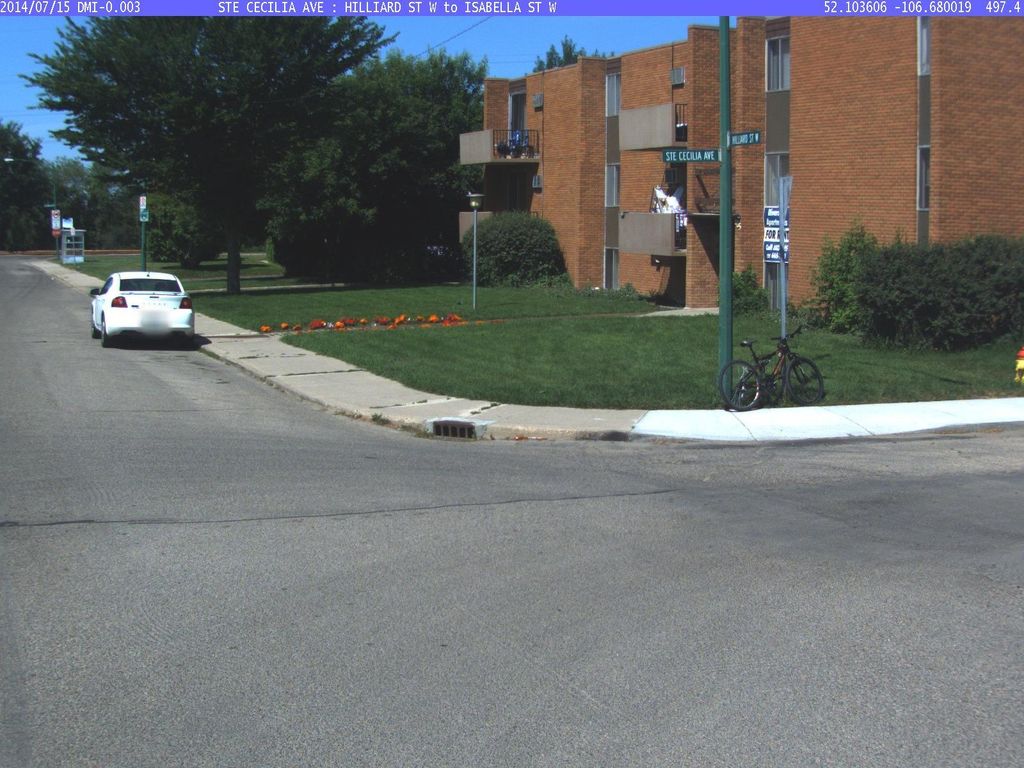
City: saskatoon